Question: I am stumbling on something annoying and hope you can shed some light. I am generating an array via PHP MySQL query. My WHILE statement is as follows:
'''
$model[constraints][d][] = array($row['Node'] => array("max" => $row['dem'], "min"=> $row['dem']));
'''
The problem is that each new array added to $model[constraints][d] gets enclosed by an array. See screenshot below:

I don't want there to be array "0" around Norway. I would like to be able to access my values as follows:
'''
$model[constraints][s][Norway][max]
'''
Right now, the only way I can access that value is by doing the following:
'''
$model[constraints][s][0][Norway][max]
'''
How should I amend my while statement to get the desired array? Thank you for your time.
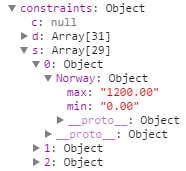
Answer: Before the loop you could do:
'''
$model[constraints][d] = array();
'''
And then just change the statement inside the loop to:
'''
$model[constraints][d] += array($row['Node'] => array("max" => $row['dem'], "min"=> $row['dem']));
'''
<URL>